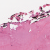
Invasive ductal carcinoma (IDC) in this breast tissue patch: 0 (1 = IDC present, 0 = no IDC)